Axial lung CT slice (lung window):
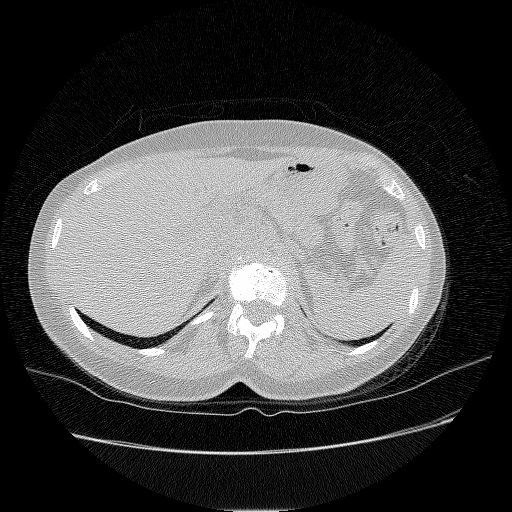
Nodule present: no